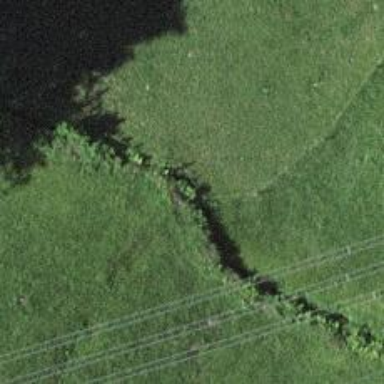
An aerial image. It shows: Wall made of dry stone.